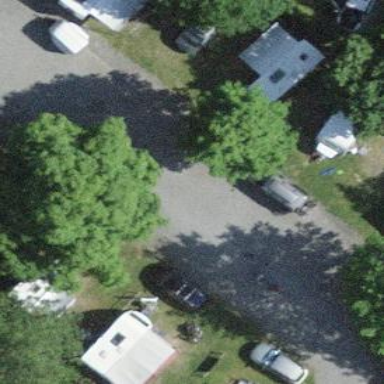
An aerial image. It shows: Camp pitch for tourism.